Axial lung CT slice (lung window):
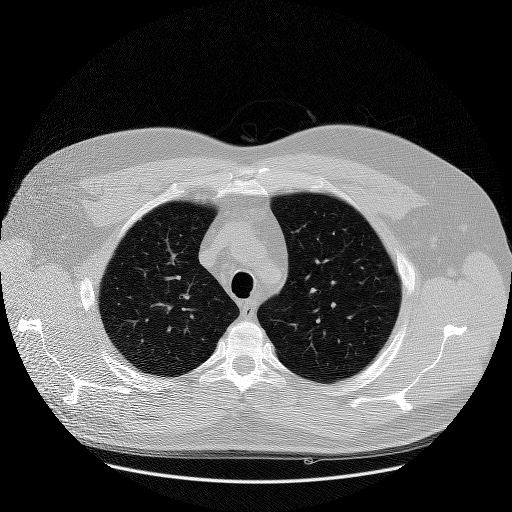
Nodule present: no